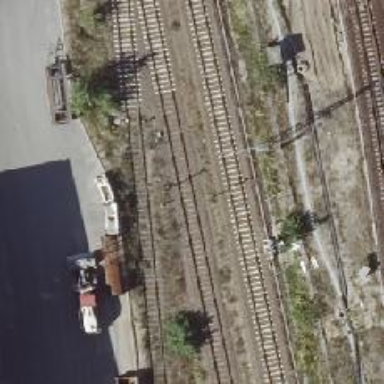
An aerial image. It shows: Railway signal.